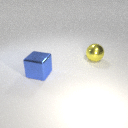
large yellow metal sphere to the right of large blue metal cube